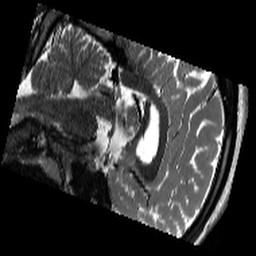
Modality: T2w
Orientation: sagittal